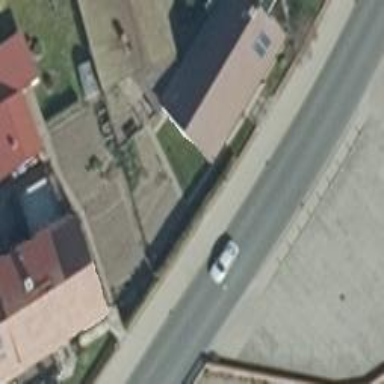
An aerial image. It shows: Garage.